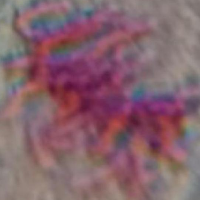
Label: metaphase